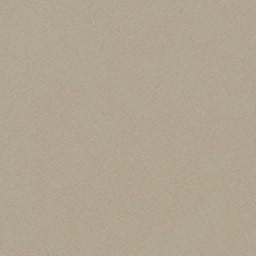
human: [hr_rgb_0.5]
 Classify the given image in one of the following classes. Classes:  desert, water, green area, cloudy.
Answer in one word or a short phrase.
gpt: desert